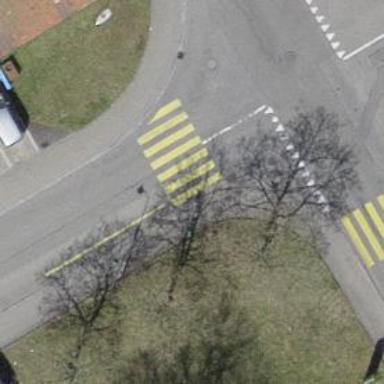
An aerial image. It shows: Uncontrolled zebra crossing on the road.